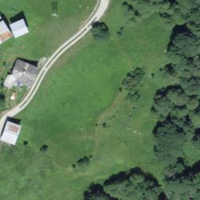
EUNIS habitat code: 24
Species observed at this site:
Caltha palustris